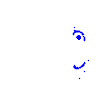
Particle: electron